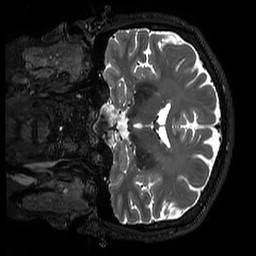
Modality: T2w
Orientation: coronal
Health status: ill
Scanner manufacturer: philips
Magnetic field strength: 3 T
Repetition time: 2.5 s
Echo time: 0.331 s